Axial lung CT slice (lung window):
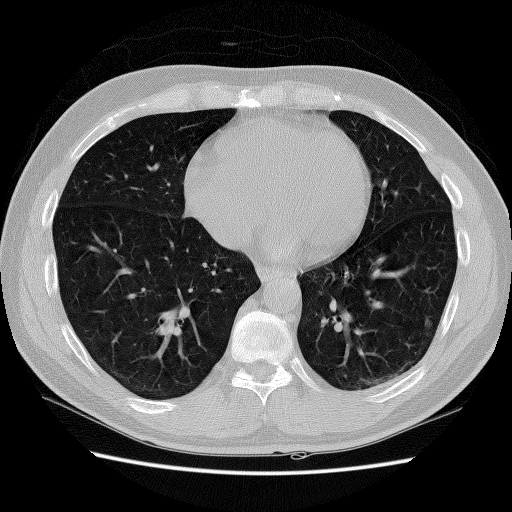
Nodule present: yes
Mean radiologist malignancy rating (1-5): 3.25